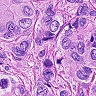
Metastatic tissue present: yes